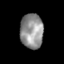
Tissue: skin
Cell type: Epithelial cells
Senescence score: 0.76
Nuclear area (px): 781
Mean DAPI intensity: 146.018